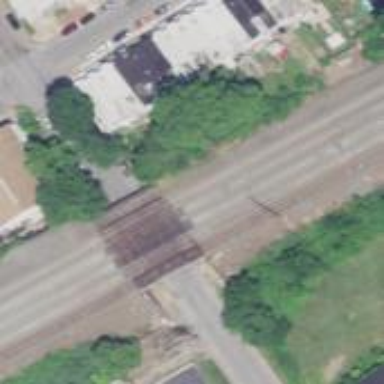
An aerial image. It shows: Bridge over electrified railway with contact line.